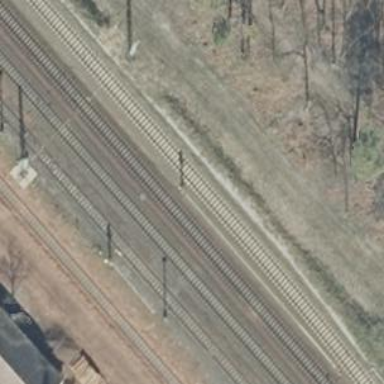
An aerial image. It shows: Railway with electrified contact lines.